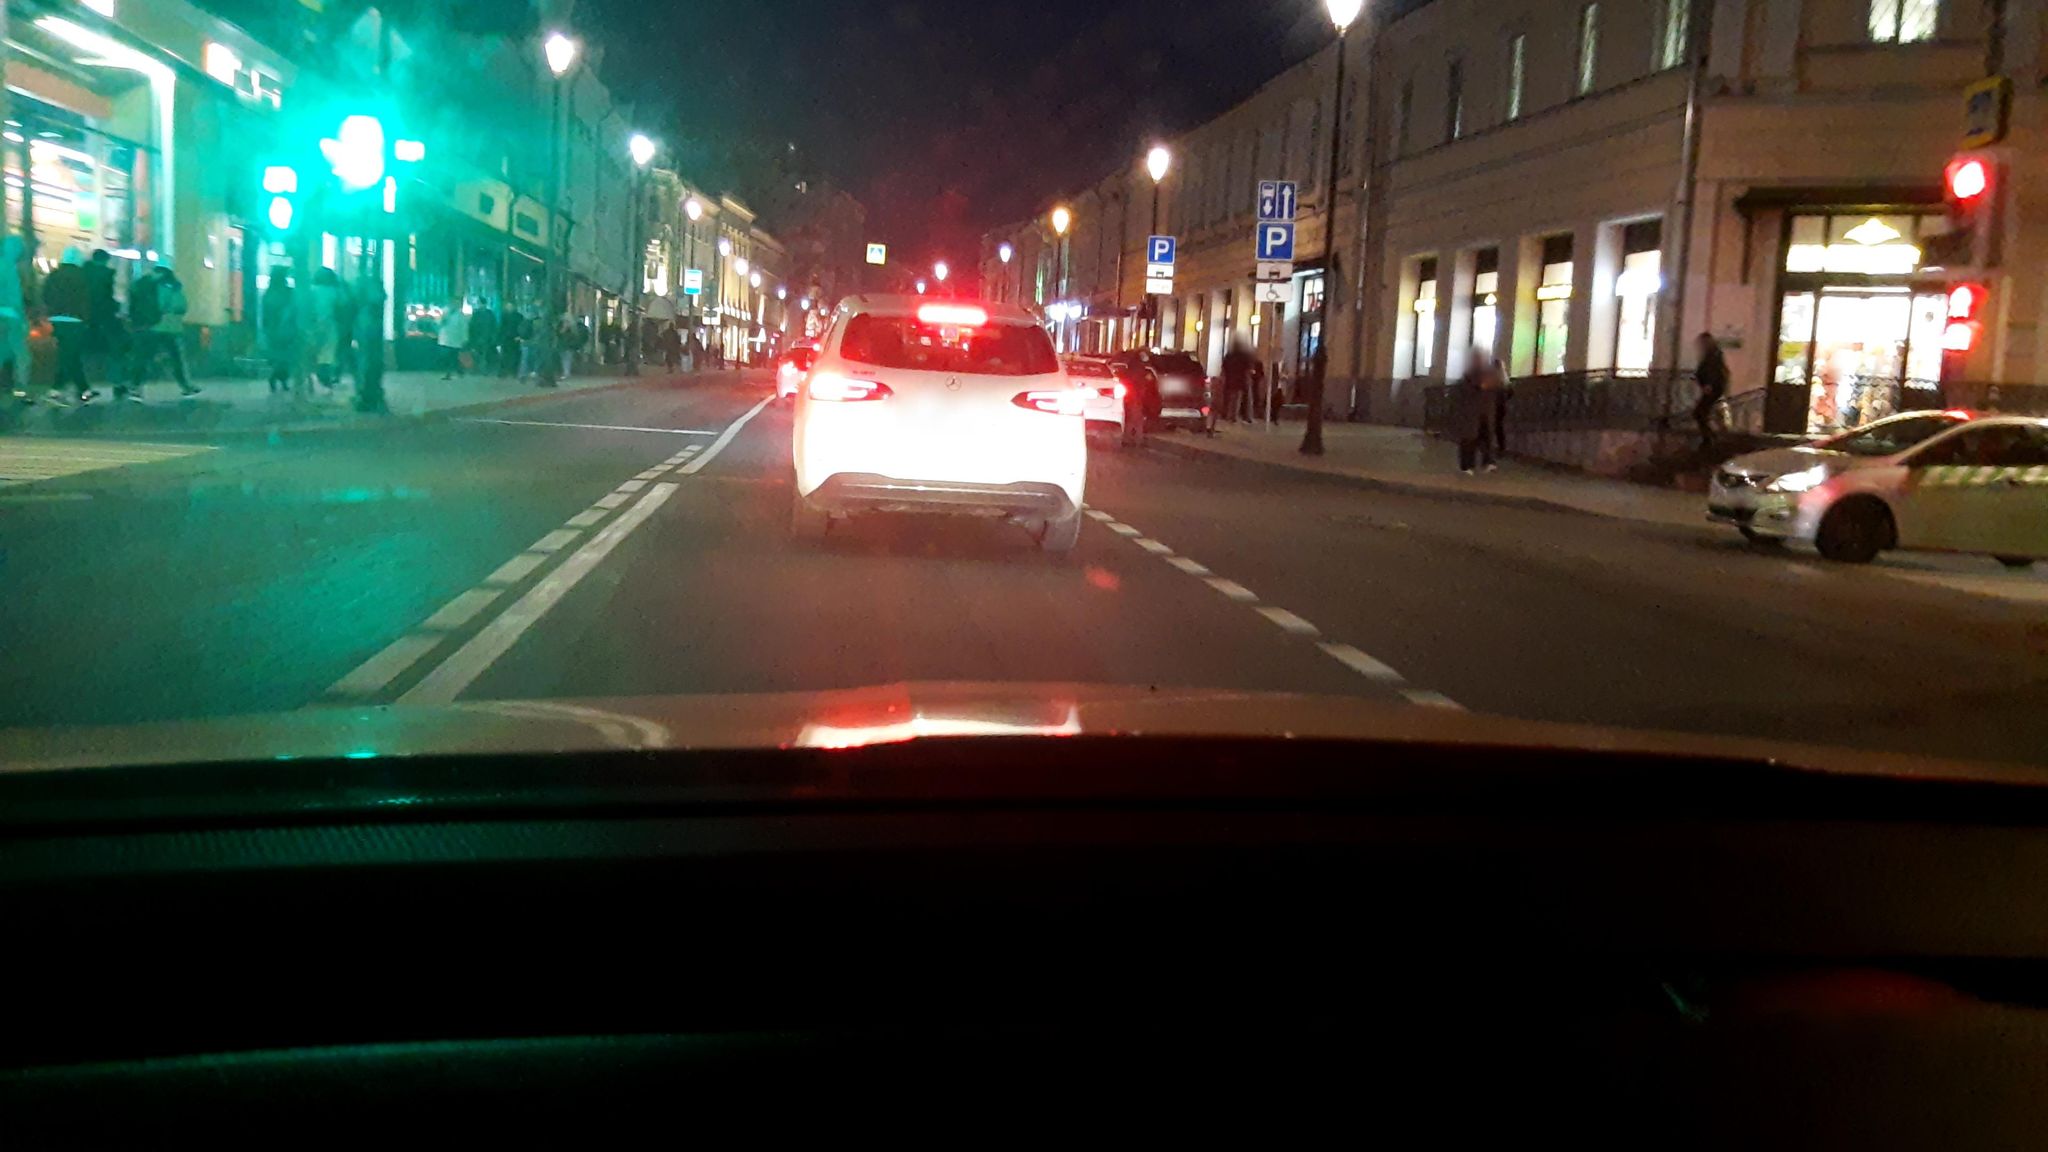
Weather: clear
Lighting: night
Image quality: slightly poor
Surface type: driving surface
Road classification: secondary
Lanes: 3
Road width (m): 3.6
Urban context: urban centre
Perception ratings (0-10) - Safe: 0.72, Lively: 6.33, Beautiful: 4.3, Boring: 1.33, Depressing: 4.16, Wealthy: 3.23